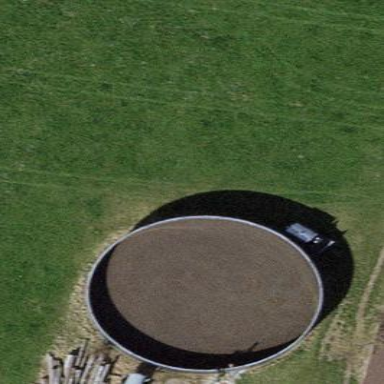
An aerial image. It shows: Storage tank with man-made structure.